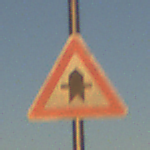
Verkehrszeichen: Vorfahrt
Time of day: SunriseSunset
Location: Outdoor (Nature)
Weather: Clear
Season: NotSpecified
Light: Natural